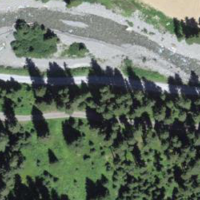
EUNIS habitat code: 43
Species observed at this site:
Linnaea borealis